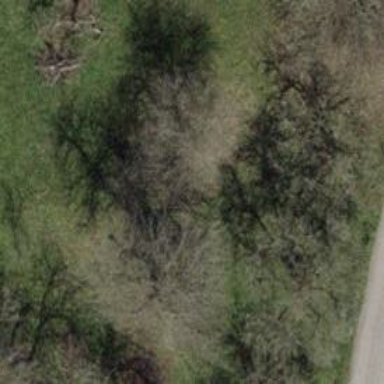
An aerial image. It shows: Single tag "natural: tree."